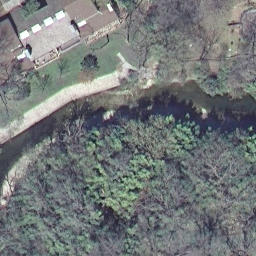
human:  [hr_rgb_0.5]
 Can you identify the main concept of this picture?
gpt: river